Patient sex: M
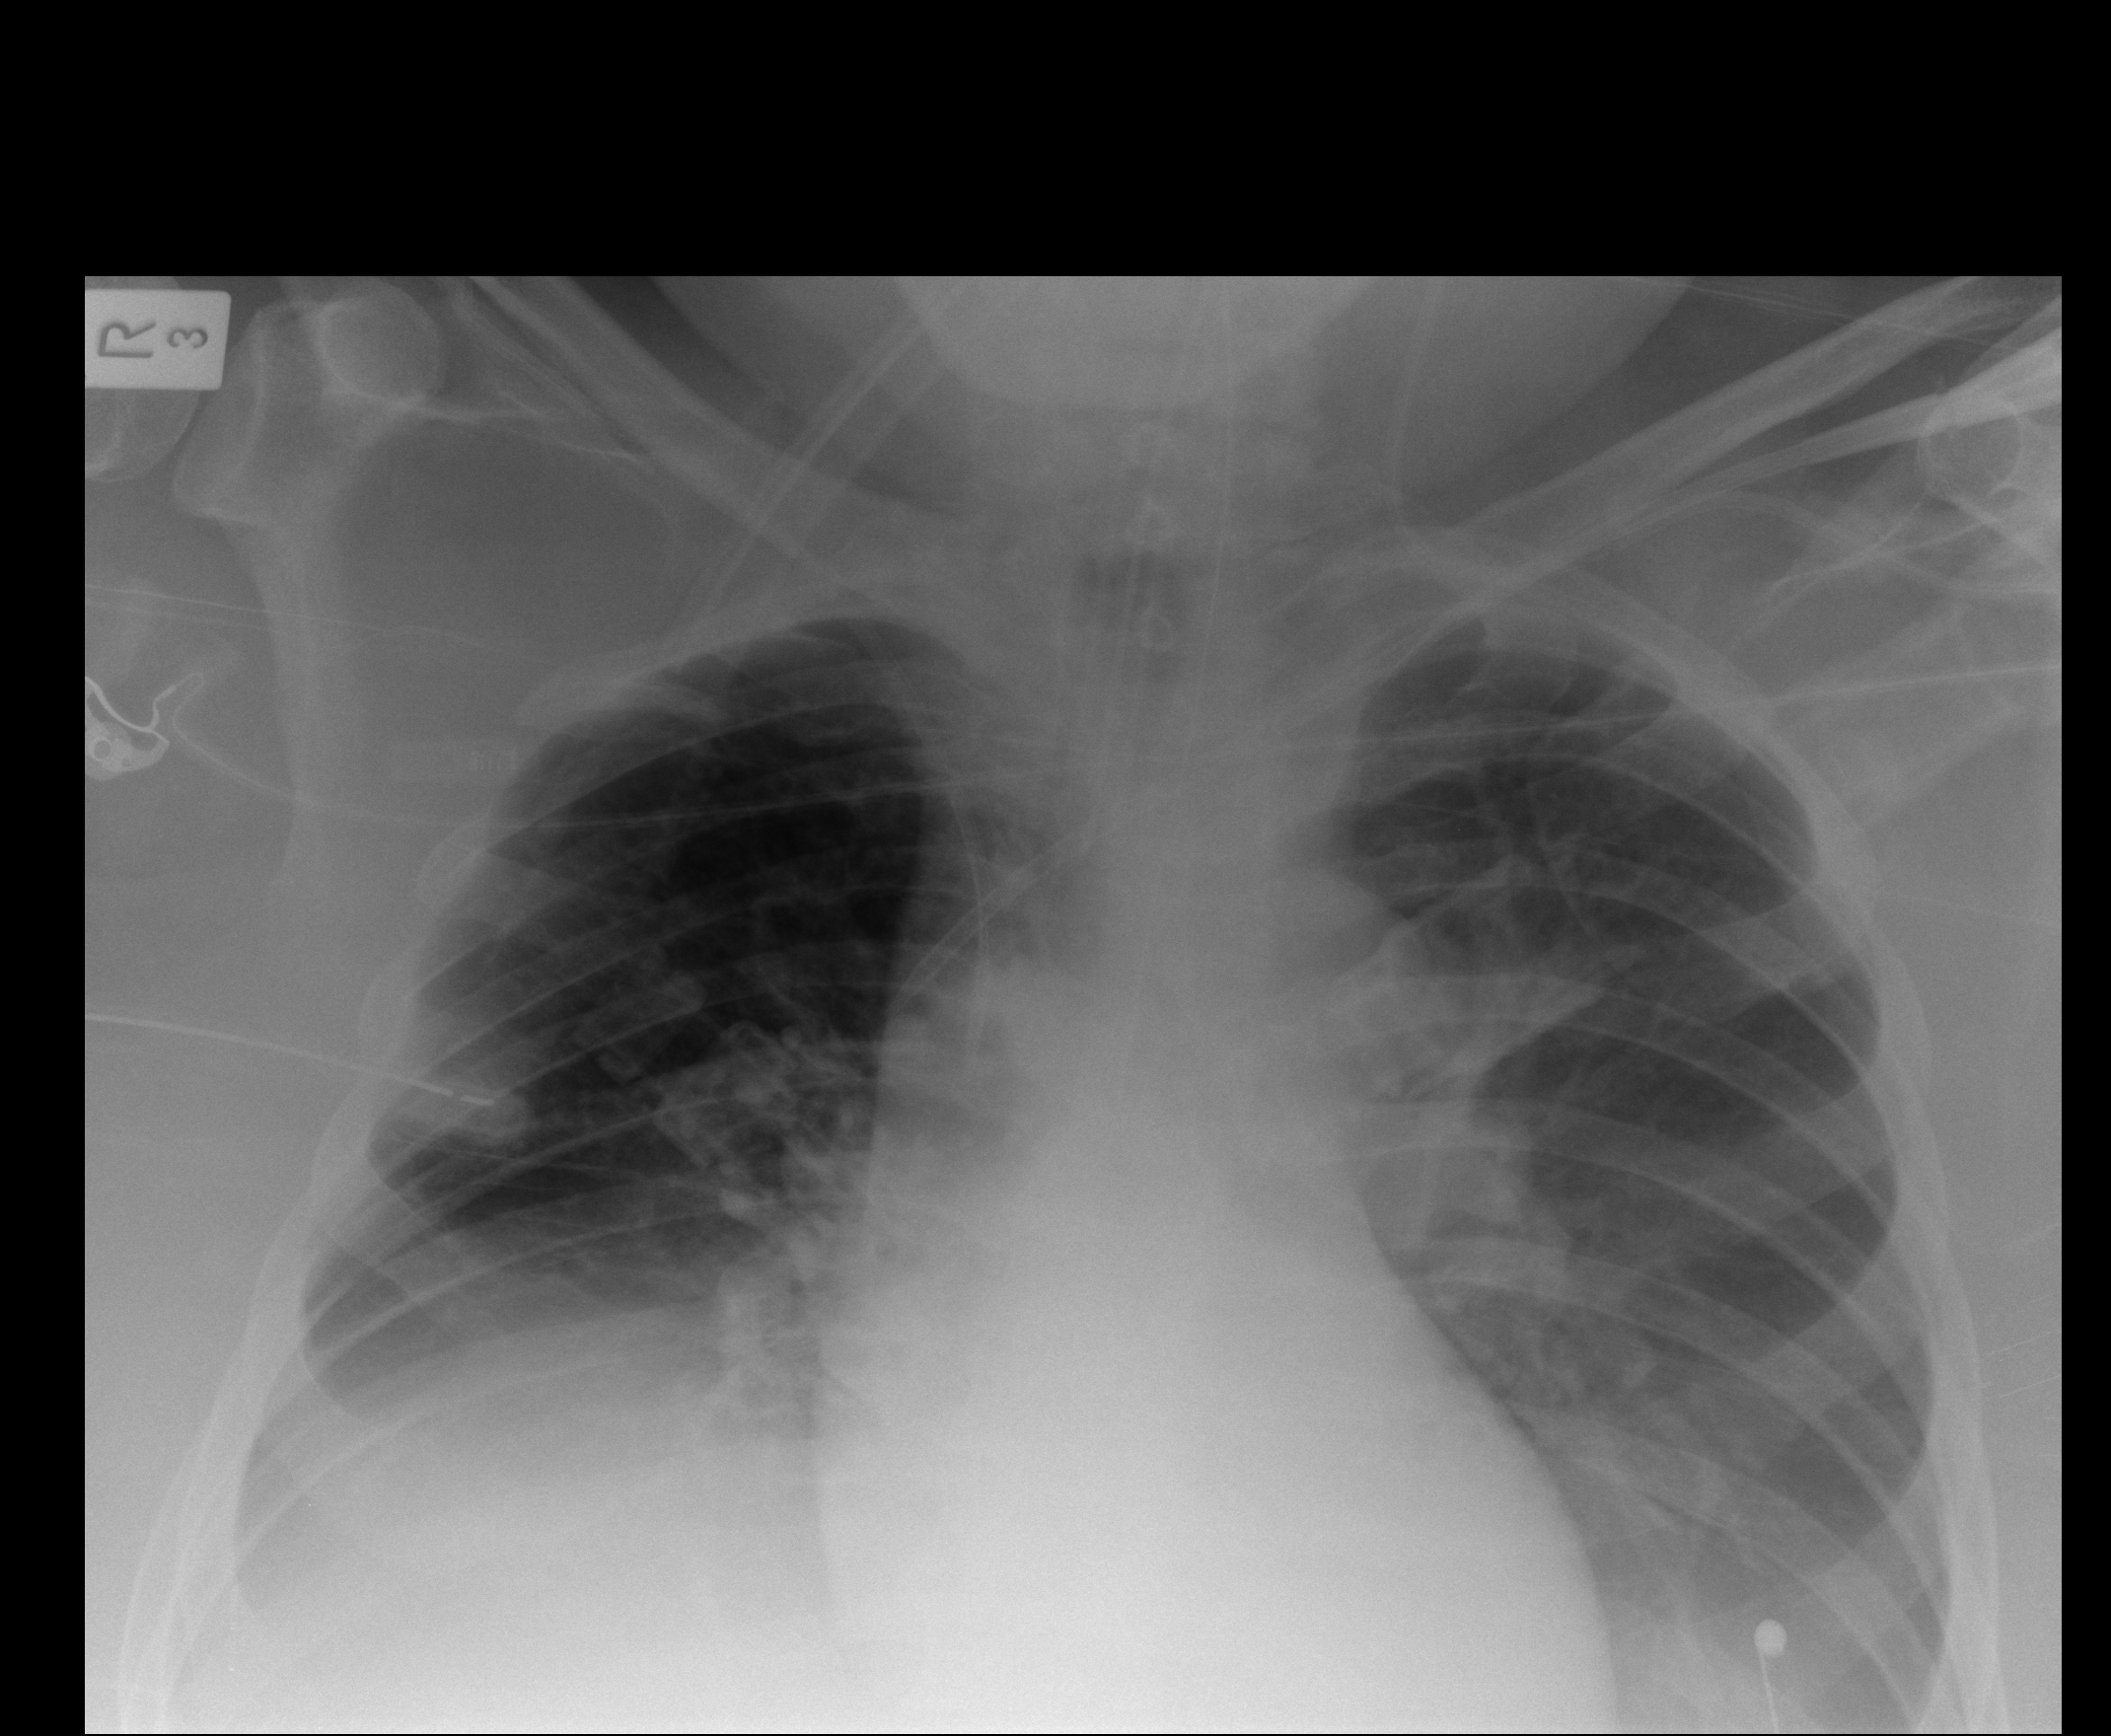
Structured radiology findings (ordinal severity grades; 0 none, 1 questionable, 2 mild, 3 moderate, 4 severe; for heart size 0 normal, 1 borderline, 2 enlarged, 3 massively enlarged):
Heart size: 0
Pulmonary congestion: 1
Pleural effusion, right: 3
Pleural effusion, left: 3
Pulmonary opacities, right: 0
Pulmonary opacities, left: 0
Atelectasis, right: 3
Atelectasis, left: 3